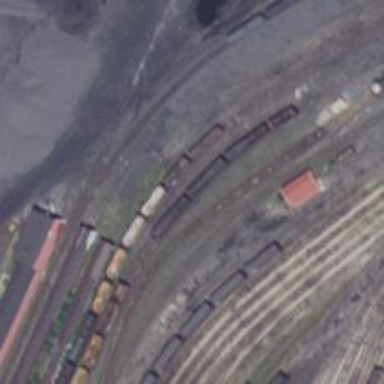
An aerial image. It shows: Railway yard.